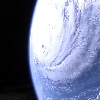
Label: cloud